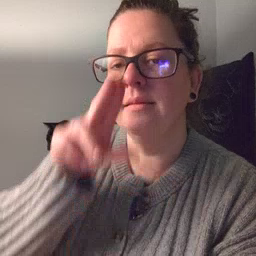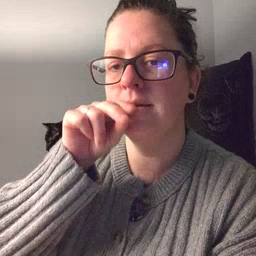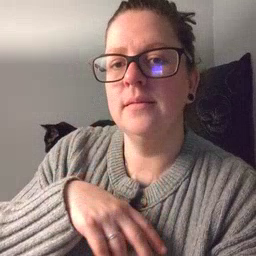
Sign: duck